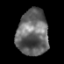
Tissue: prostate
Cell type: Myeloid cells
Senescence score: 0.2838
Nuclear area (px): 1398
Mean DAPI intensity: 103.849